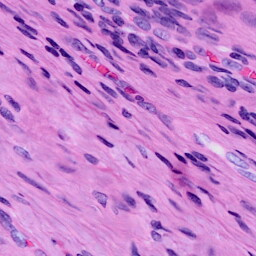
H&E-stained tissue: Cervix